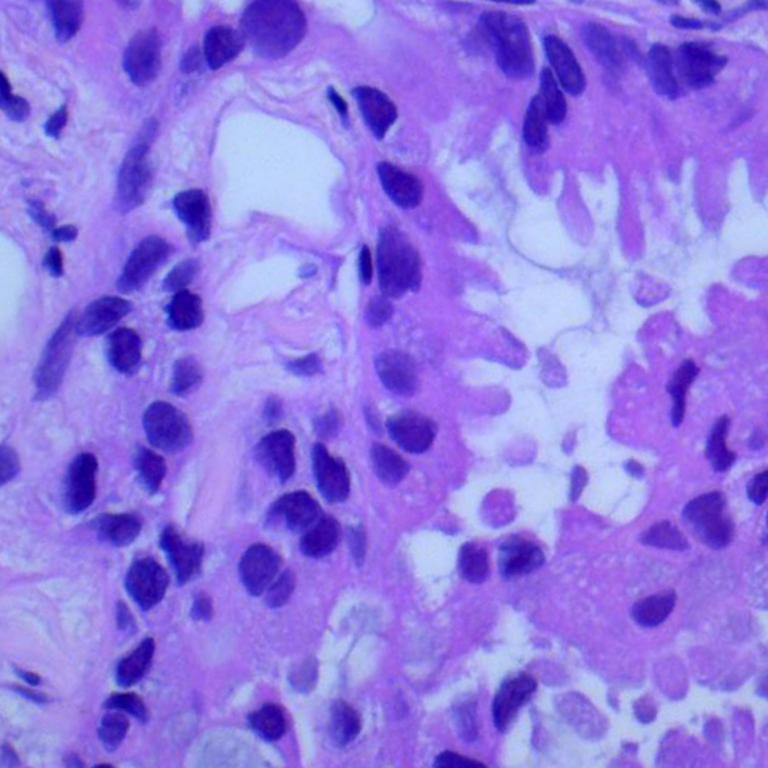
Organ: lung
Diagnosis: adenocarcinomas